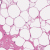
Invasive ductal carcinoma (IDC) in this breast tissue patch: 0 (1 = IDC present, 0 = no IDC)